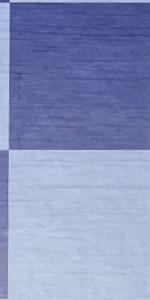
Label: Empty